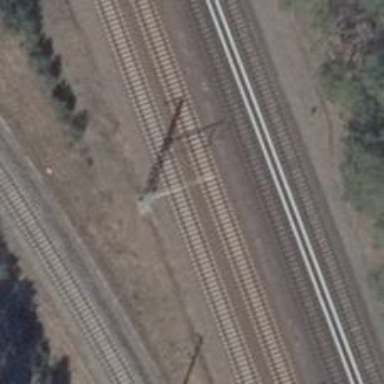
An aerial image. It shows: Milestone along the railway with catenary mast.